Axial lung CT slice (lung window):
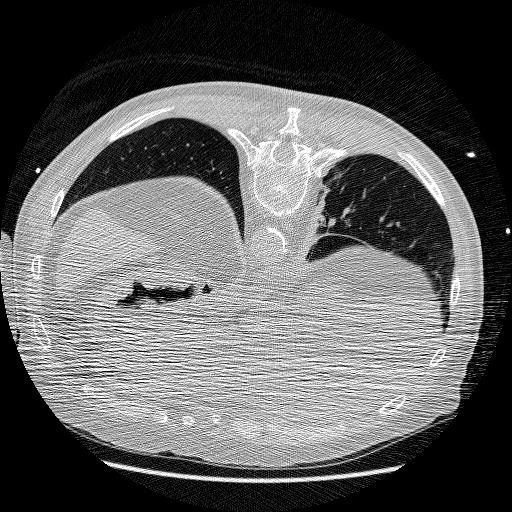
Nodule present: no